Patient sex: F
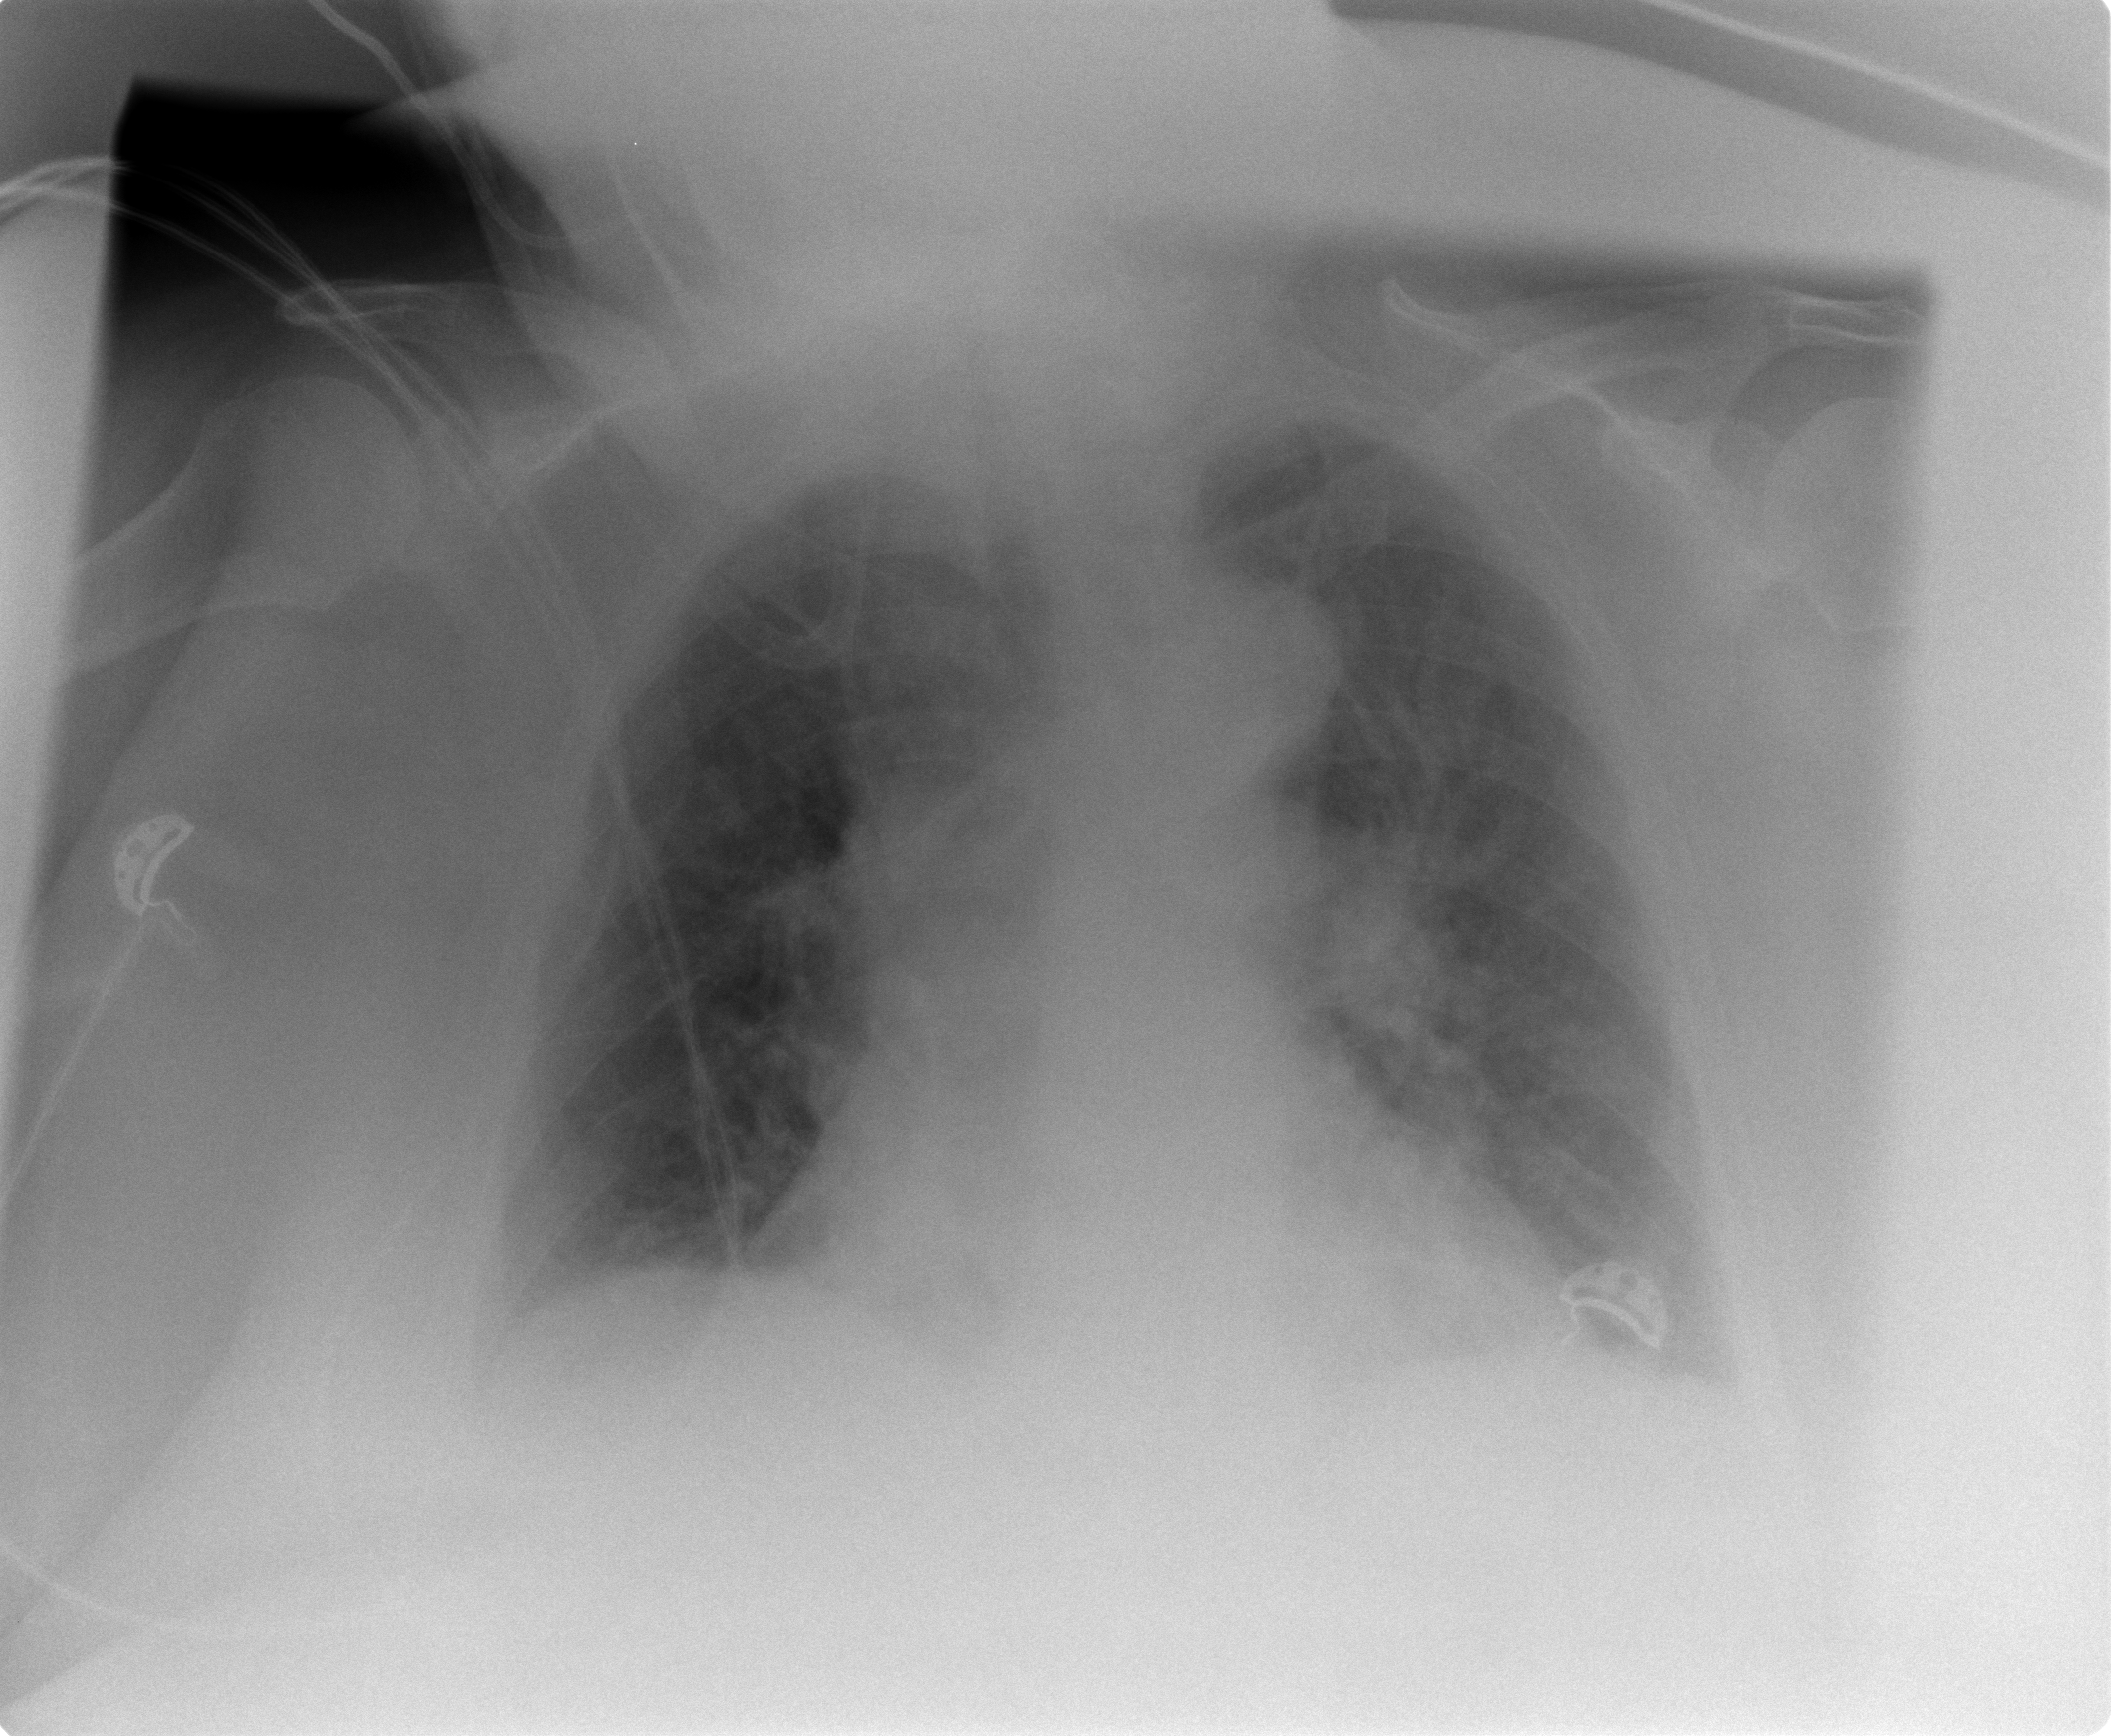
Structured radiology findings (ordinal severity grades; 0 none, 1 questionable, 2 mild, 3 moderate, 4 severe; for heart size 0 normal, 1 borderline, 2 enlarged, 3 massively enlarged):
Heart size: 2
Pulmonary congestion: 2
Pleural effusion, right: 1
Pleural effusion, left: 2
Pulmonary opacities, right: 0
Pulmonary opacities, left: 0
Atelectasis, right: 2
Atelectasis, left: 2